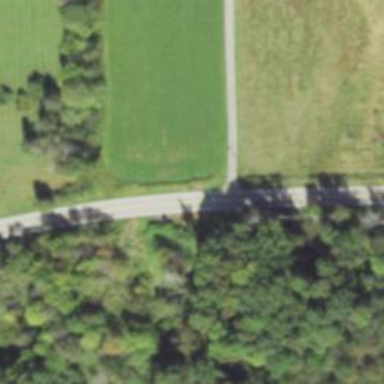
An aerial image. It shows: Secondary road with asphalt surface.